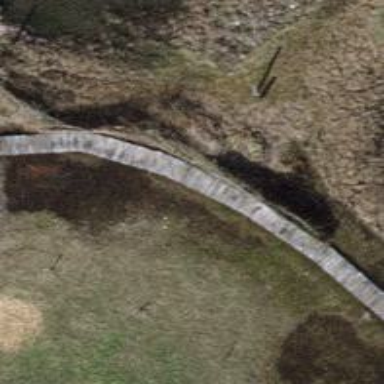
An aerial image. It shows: Path on bridge.